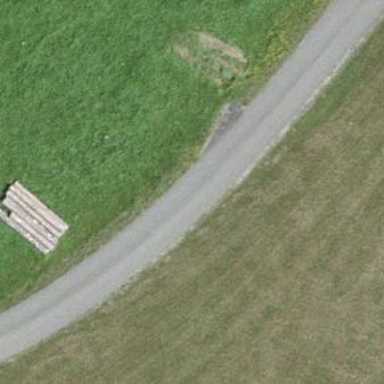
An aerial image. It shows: Well-maintained track road of grade 1.